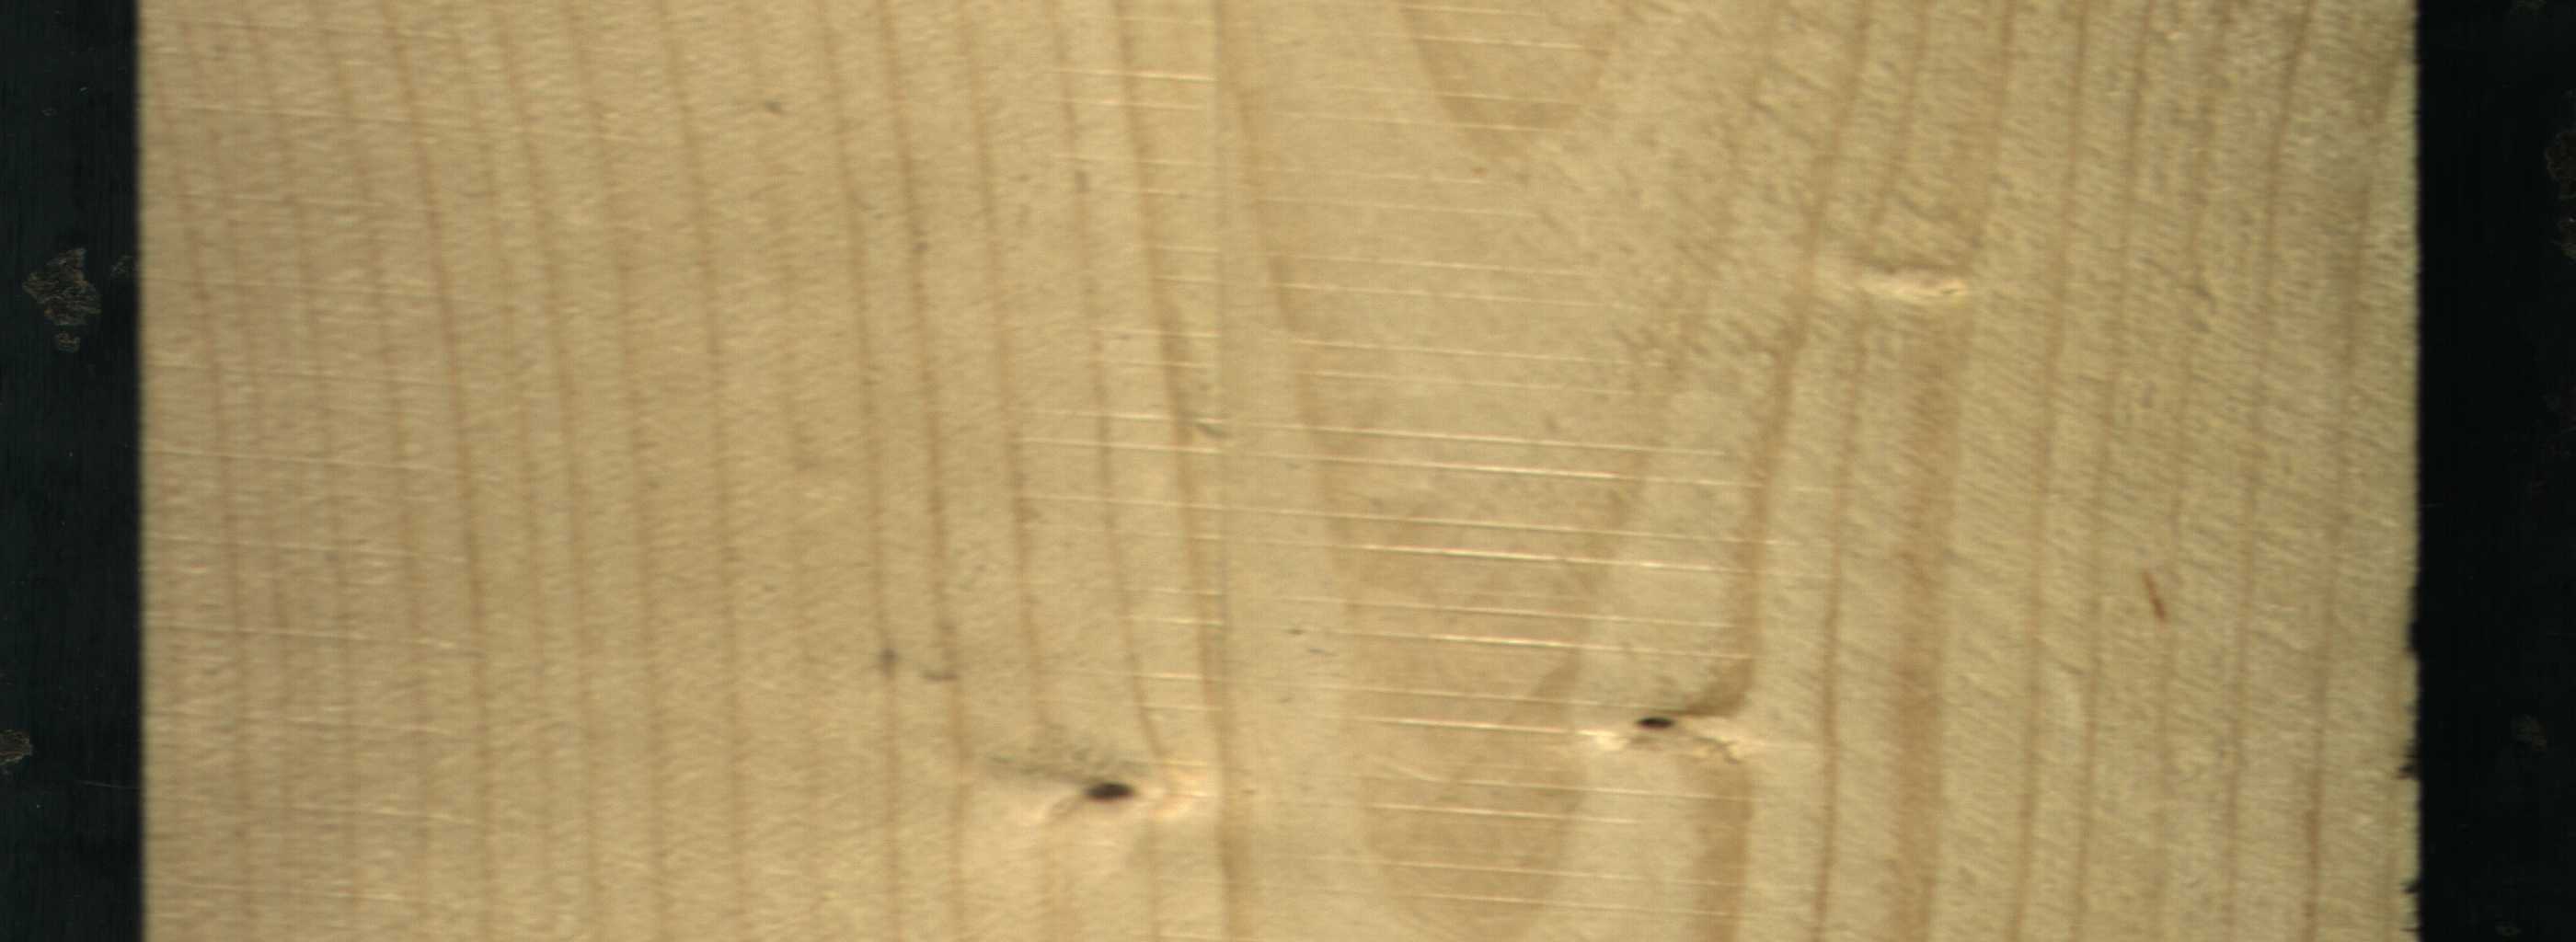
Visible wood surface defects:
Dead_Knot
Dead_Knot